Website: bh-photo
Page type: gifting
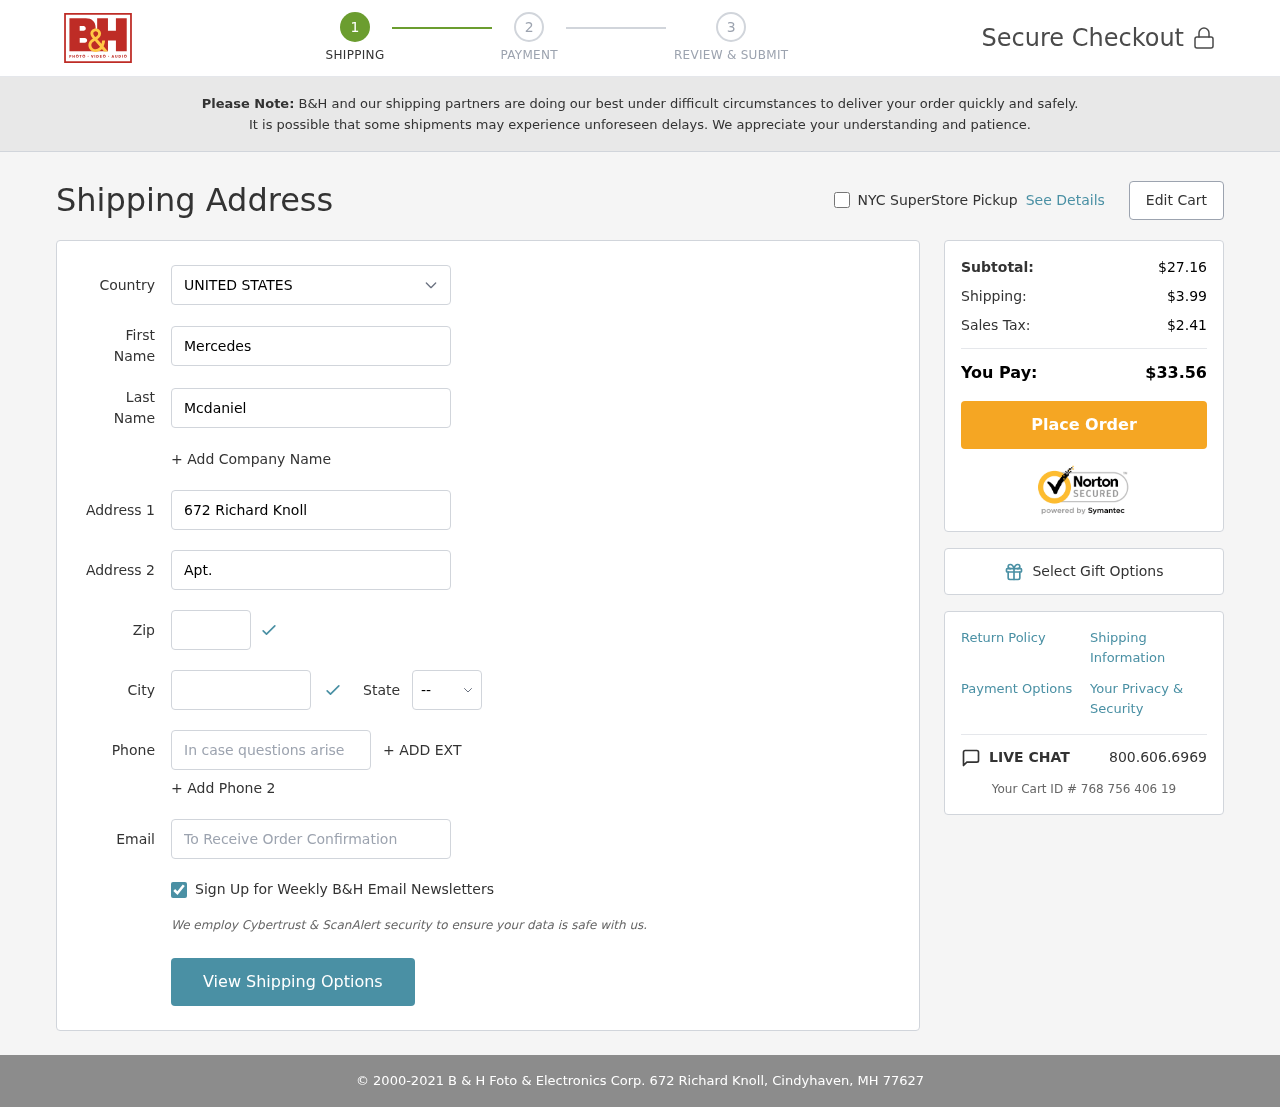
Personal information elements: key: PII_CITY
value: Cindyhaven
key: PII_COUNTRY
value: United States
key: PII_EMAIL
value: mercedes.mcdaniel@yahoo.com
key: PII_FIRSTNAME
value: Mercedes
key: PII_LASTNAME
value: Mcdaniel
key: PII_PHONE
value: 3817565170
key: PII_POSTCODE
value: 77627
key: PII_STATE_ABBR
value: MH
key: PII_STREET
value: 672 Richard Knoll
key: PII_STREET2
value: Apt. 902
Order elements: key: ORDER_SUBTOTAL
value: $27.16
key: ORDER_SHIPPING_COST
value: $3.99
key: ORDER_TAX
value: $2.41
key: ORDER_TOTAL
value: $33.56
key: ORDER_ID
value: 768 756 406 19